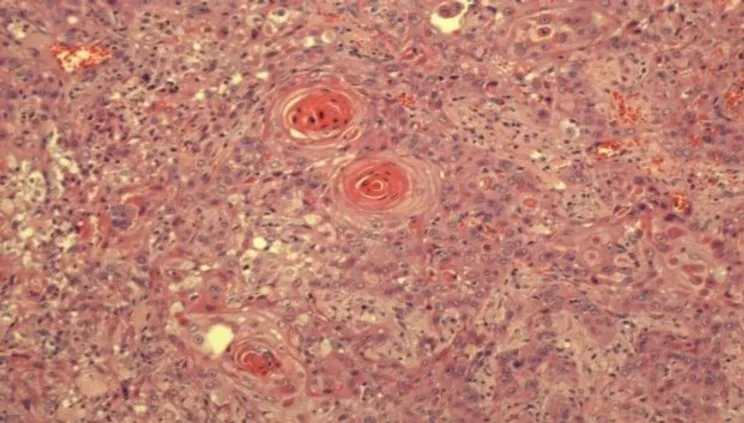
Features of keratin pearls and intercellular bridges. (40x, HE).
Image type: pathology (h&e)